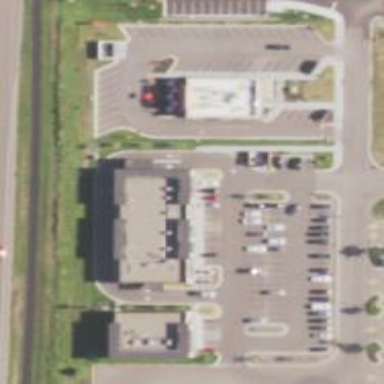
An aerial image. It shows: Fitness centre on leisure land.